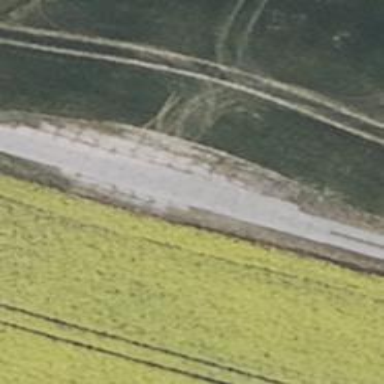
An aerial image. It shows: Passing place on the road.